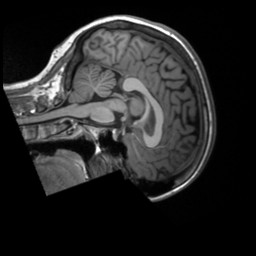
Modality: T1w
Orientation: sagittal
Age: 31
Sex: female
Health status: ill
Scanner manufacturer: siemens
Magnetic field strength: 3 T
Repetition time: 2.3 s
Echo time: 0.00201 s